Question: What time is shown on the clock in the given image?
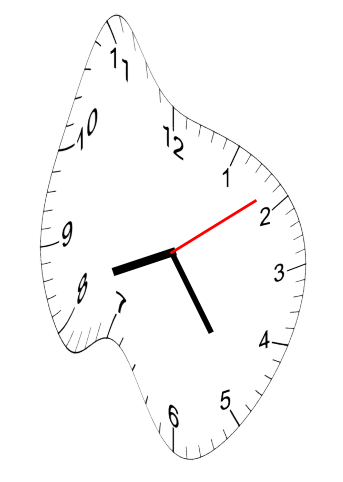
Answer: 08:24:09